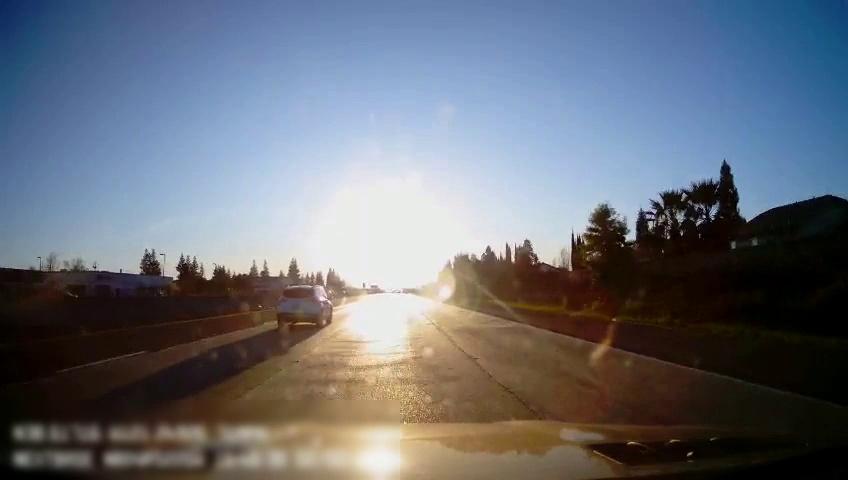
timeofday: Day
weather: Sunny
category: Drivable Space
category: Vehicles | SUV
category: Lanes | Alternate Lane
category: Lanes | Alternate Lane
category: Lanes | Current Lane
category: Lanes | Alternate Lane